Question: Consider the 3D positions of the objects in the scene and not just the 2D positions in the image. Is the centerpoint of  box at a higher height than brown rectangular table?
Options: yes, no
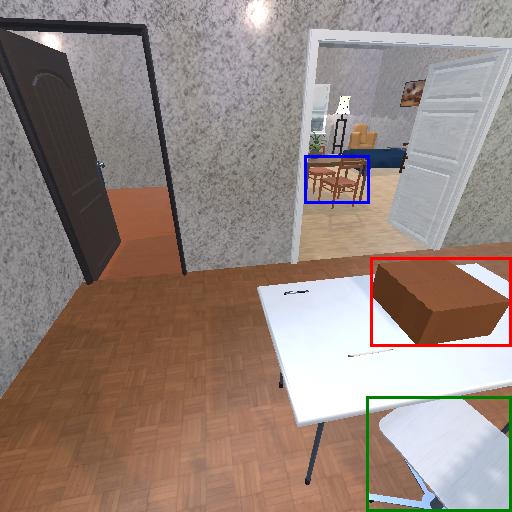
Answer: yes